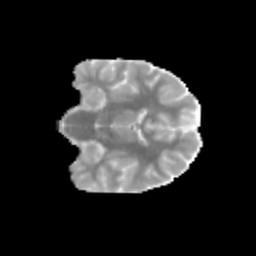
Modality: MD
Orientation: coronal
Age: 13
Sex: female
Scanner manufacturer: siemens
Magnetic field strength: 3 T
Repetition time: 3.8 s
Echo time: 0.07 s